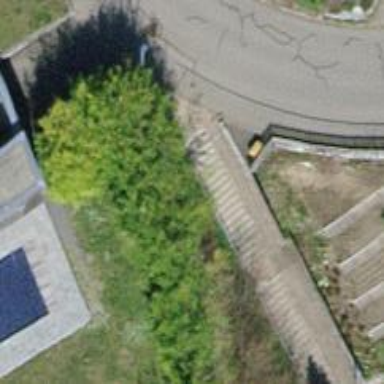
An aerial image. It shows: Set of steps on the road with ramp.